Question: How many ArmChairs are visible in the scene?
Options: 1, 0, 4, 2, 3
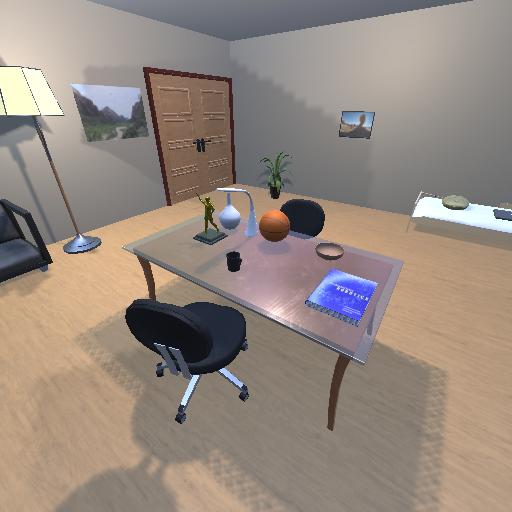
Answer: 1